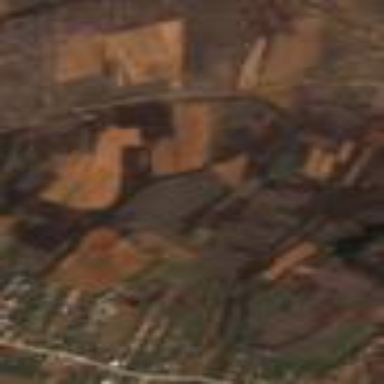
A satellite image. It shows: View of farmland.